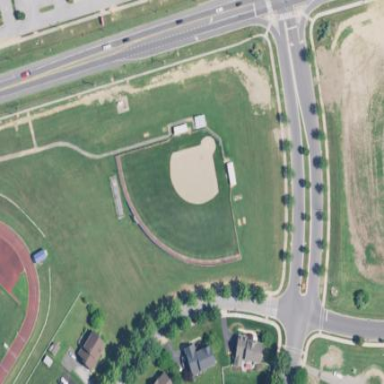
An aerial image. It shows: Softball pitch for leisure land activities.